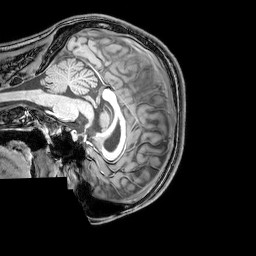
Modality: T1w
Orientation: sagittal
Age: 22
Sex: male
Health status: healthy
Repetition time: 0.081 s
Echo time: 0.037 s